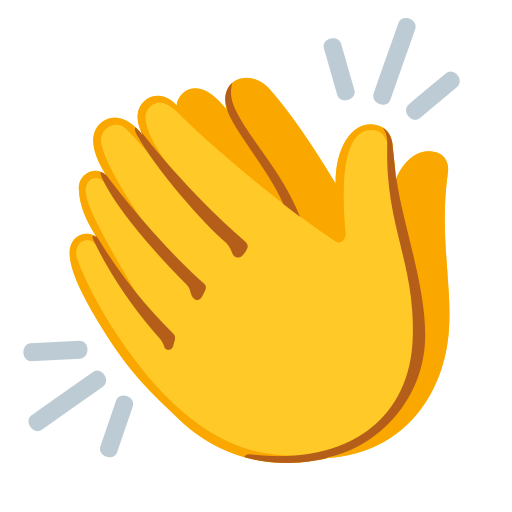
Emoji: 👏